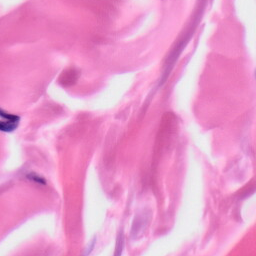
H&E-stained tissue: Skin